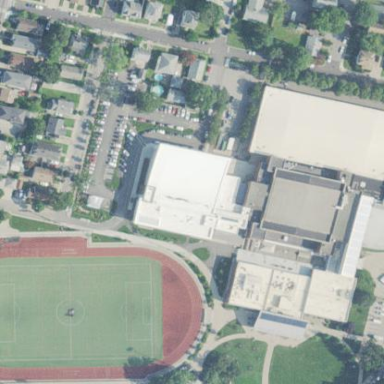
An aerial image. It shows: Sports center building.